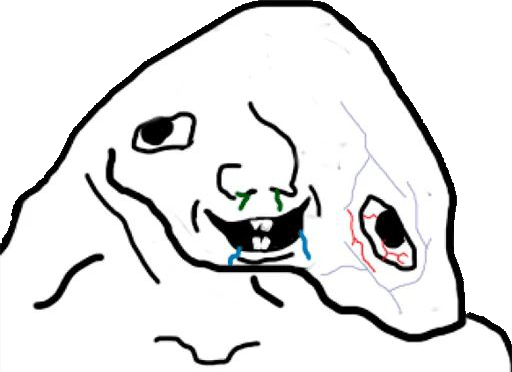
Label: 5_Brainlet